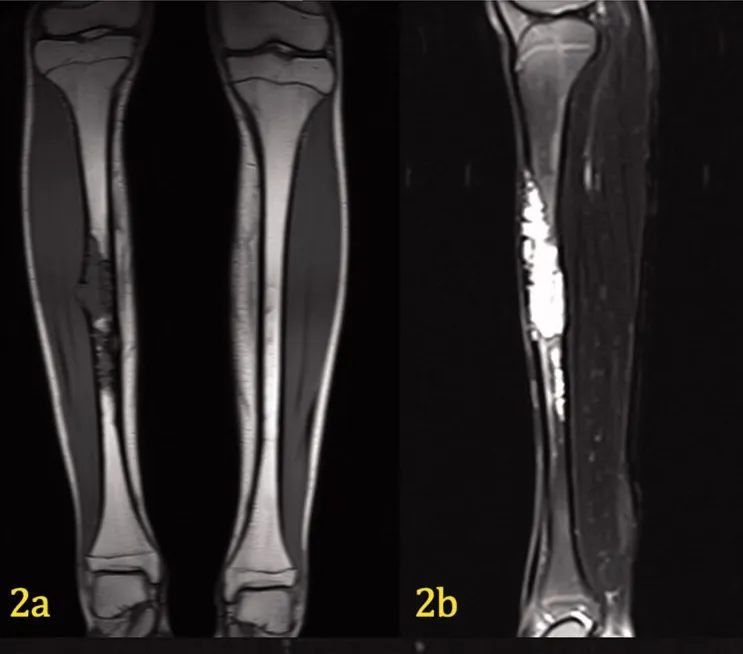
(a-c) Coronal T1 weighted image (2a) demonstrates hypodensity of a tibial lesion. Sagittal fat-saturated T2 weighted image (2b) of the left tibia demonstrates marked hyperintensity of the lesion, which extends from the anterior to posterior cortex. Axial contrast-enhanced, fat-saturated T1 image (2c) through the mid diaphysis demonstrates marked enhancement of the soft tissue mass, which completely obliterates the marrow. The cortex is thinned, but there is no extension of mass beyond the periosteum. No edema is present within the musculature.
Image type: radiology (mri)